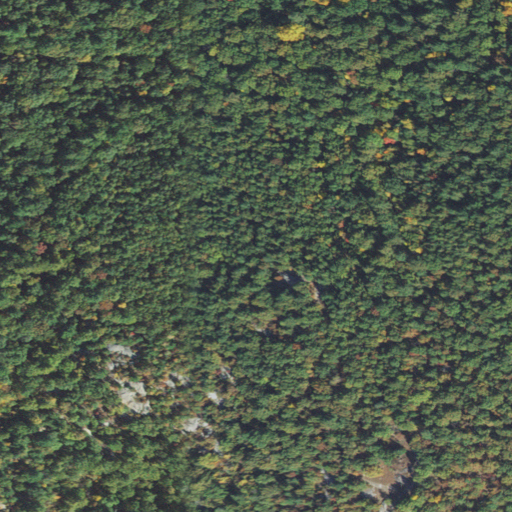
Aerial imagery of mountain in Massachusetts named Mount Gilead containing mixed forest, evergreen forest, deciduous forest, and pasture